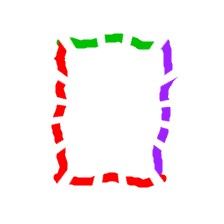
Shape: rectangle